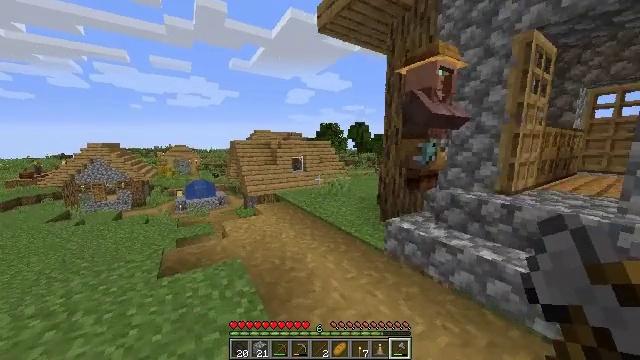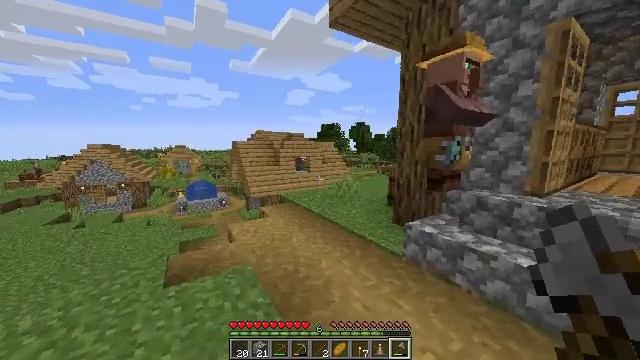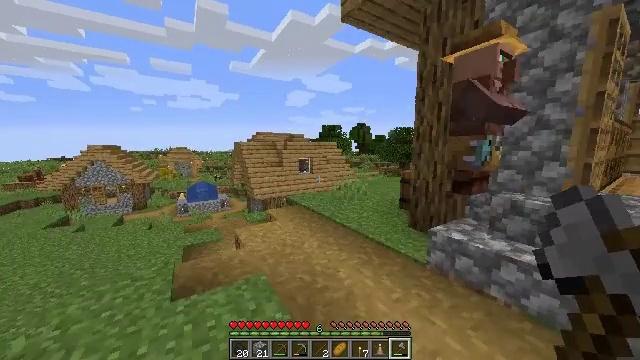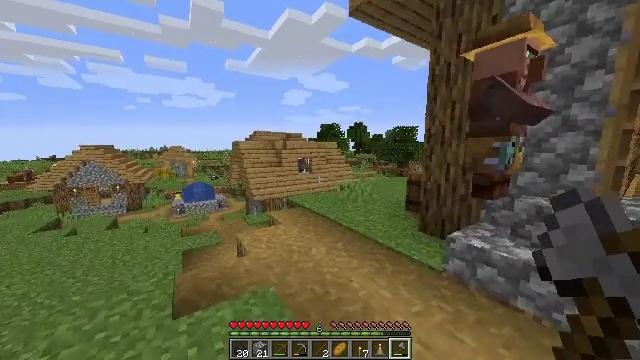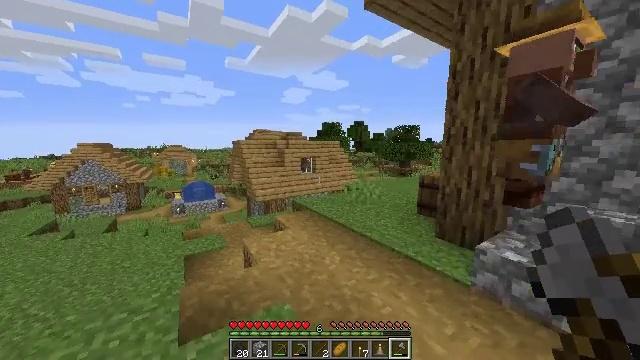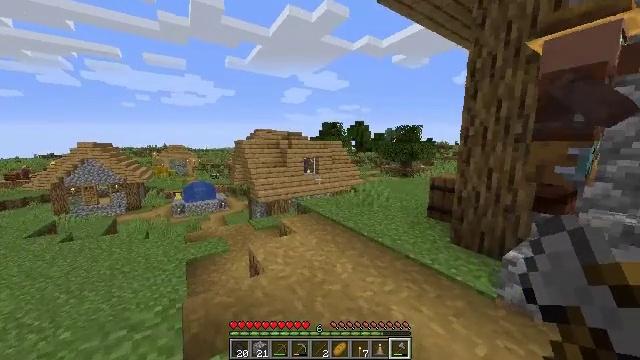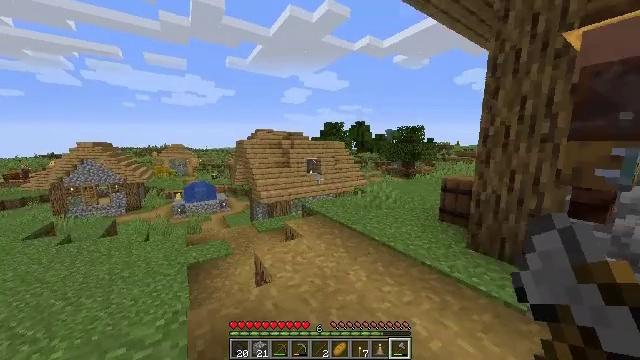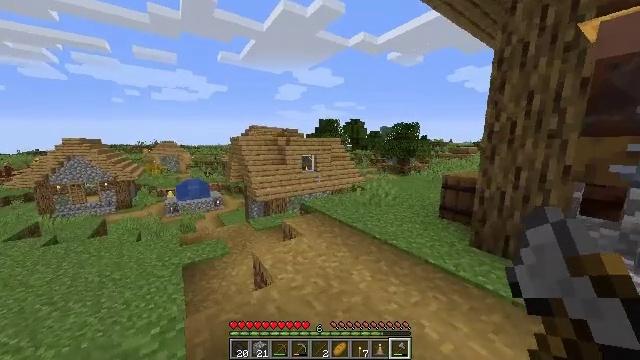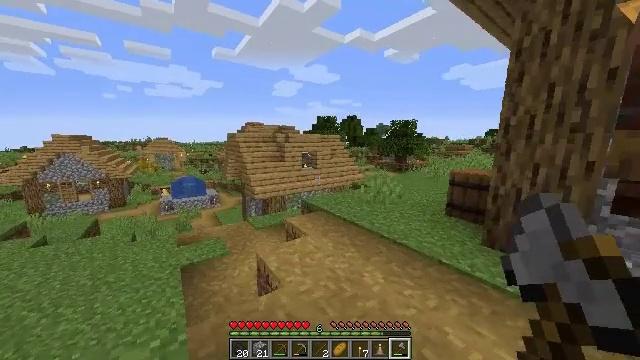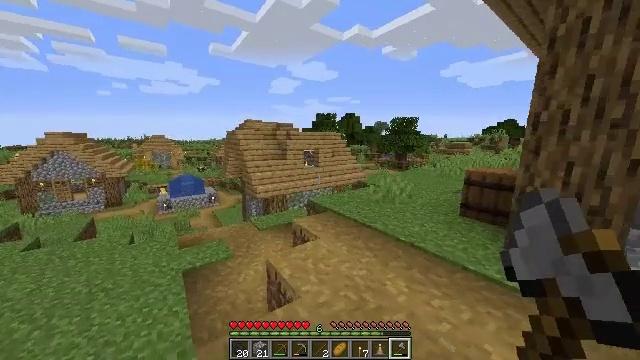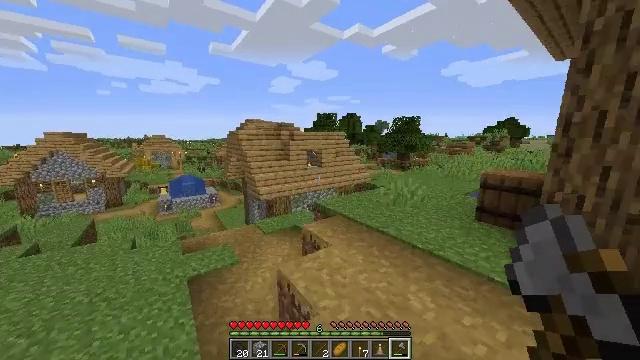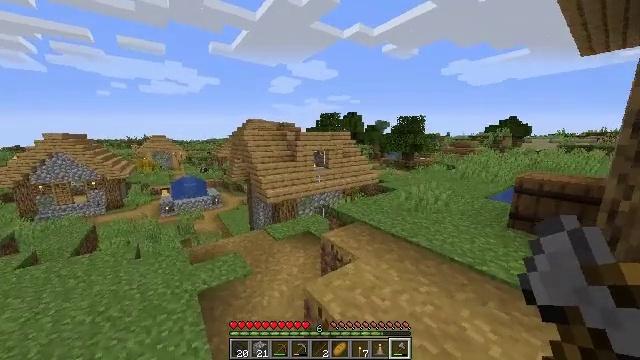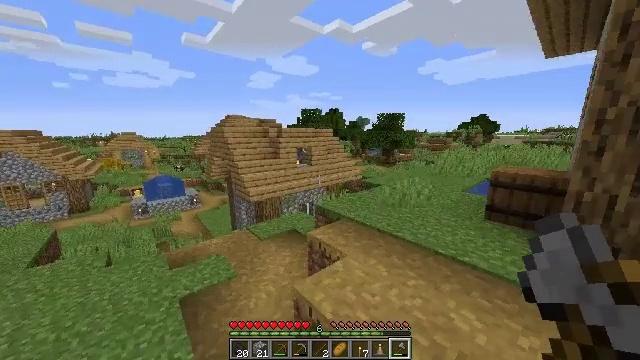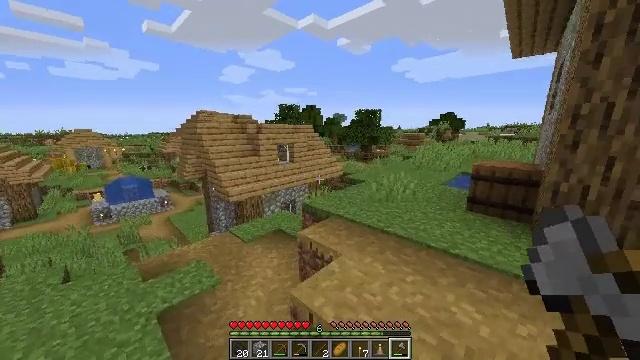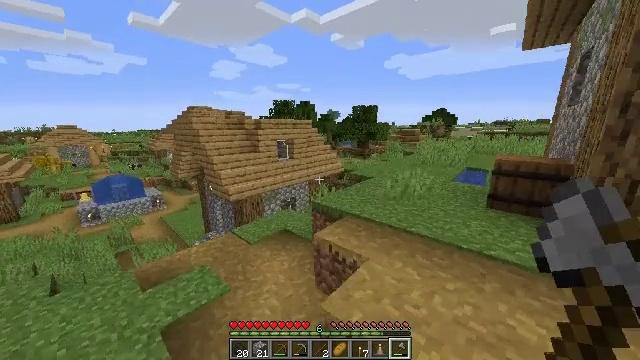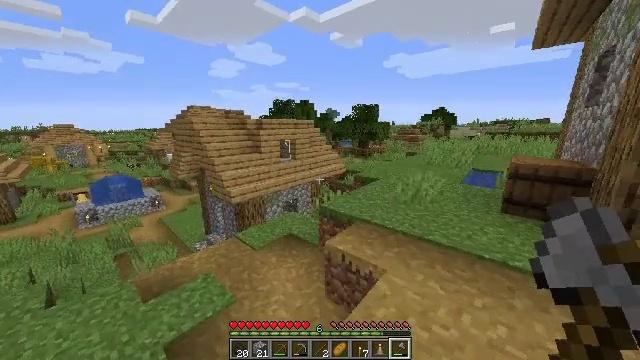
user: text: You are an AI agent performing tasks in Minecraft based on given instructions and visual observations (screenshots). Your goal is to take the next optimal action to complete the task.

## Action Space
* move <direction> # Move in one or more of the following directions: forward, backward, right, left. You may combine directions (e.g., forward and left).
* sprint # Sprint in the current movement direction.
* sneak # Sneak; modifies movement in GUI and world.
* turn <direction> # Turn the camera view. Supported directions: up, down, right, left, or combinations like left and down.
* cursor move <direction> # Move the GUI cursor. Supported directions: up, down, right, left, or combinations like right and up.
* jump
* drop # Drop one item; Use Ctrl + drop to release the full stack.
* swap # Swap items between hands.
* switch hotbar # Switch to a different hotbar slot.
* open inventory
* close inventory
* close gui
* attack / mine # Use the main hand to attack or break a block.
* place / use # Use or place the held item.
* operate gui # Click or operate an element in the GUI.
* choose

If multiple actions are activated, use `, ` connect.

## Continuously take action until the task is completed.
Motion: motion action
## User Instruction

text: Destroy the barrel to use elsewhere.
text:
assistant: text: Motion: move forward and move left
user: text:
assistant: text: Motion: move forward and move left
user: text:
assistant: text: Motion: move forward and move left
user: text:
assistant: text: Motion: move forward and move left
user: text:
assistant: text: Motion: move forward and move left
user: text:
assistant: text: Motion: move forward and move left
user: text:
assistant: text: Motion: move forward and move left, turn right
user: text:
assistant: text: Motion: move forward and move left, turn right
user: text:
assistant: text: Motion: move forward and move left
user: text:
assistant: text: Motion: move forward and move left
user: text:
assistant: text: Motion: move forward and move left
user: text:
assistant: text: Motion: move forward and move left, turn right
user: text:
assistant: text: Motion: move forward and move left, turn right and down
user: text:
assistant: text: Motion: move forward and move left, turn right and down
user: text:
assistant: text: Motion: move forward and move left
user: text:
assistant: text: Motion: move forward and move left
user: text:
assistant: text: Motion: move forward, turn right
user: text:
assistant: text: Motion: move forward, turn right
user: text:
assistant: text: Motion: move forward, turn right
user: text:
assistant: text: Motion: move forward, turn right, jump
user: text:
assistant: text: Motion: move forward, jump
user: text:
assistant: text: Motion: move forward, turn right, jump
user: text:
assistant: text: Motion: move forward, turn right, jump
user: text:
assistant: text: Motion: move forward, turn right, jump
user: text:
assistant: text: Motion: move forward, turn right, jump
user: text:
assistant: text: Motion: move forward, jump
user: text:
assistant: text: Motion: move forward
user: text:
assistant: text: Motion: move forward and move right, turn right
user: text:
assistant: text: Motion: move forward and move right
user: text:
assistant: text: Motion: move forward and move right